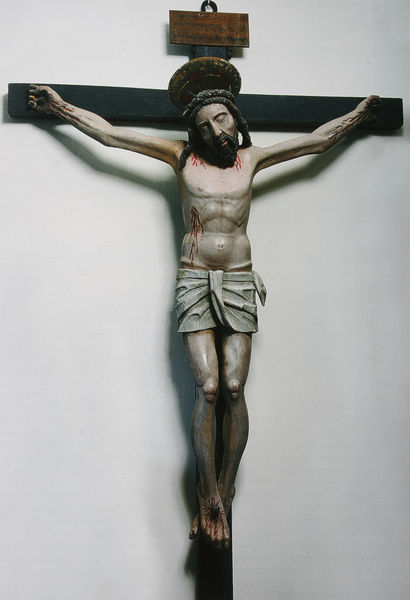
Titel: Kruzifix
Künstler: Giovanni Zebellana
Standort: Ala
Institution: San Giovanni Evangelista
Schlagwörter: fuß, körper, lendenschurz, nackt, nackter, schatten, weiß, wunde, braun, brust, grau, haar, holz, licht, schwarz, rot, tuch, bart, wand, arm, arme, blass, falten, tod, tot, vollbart, kirche, stoff, drei, gotik, locken, skulptur, beine, bein, füße, tafel, inschrift, glanz, gesenkt, bauch, faltenwurf, plastik, nagel, nägel, oberkörper, ring, geschlossen, geneigt, foto, schild, blut, lendentuch, glaube, kreuz, religion, rippen, schnitzerei, heiligenschein, nimbus, christus, jesus, jesus christus, kreuzigung, wunden, wundmale, leid, leiden, mittelalter, romanik, kruzifix, gefasst, gekreuzigt, dornenkrone, schnitzereien, schnitzerein, mager, gekreuzigter, namensschild, inri, dreinageltypus, holzschnitzerei, jesus am kreuz, jesu christi, dreinagelkreuz, lendenstoff